Aerial crown-view tile of a tropical tree (Barro Colorado Island, Panama), acquired 20240611:
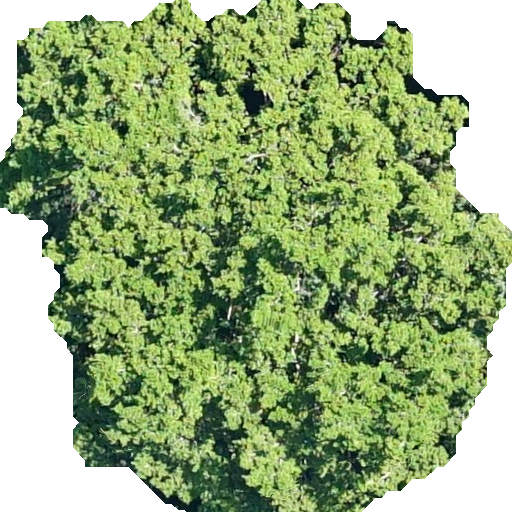
Species: Brosimum alicastrum
GBIF accepted scientific name: Brosimum alicastrum
Crown area: 320.325 m²